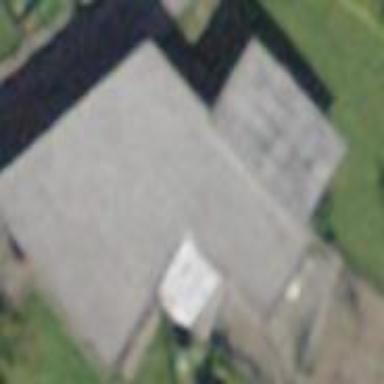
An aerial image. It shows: View of roof of building.